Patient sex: M
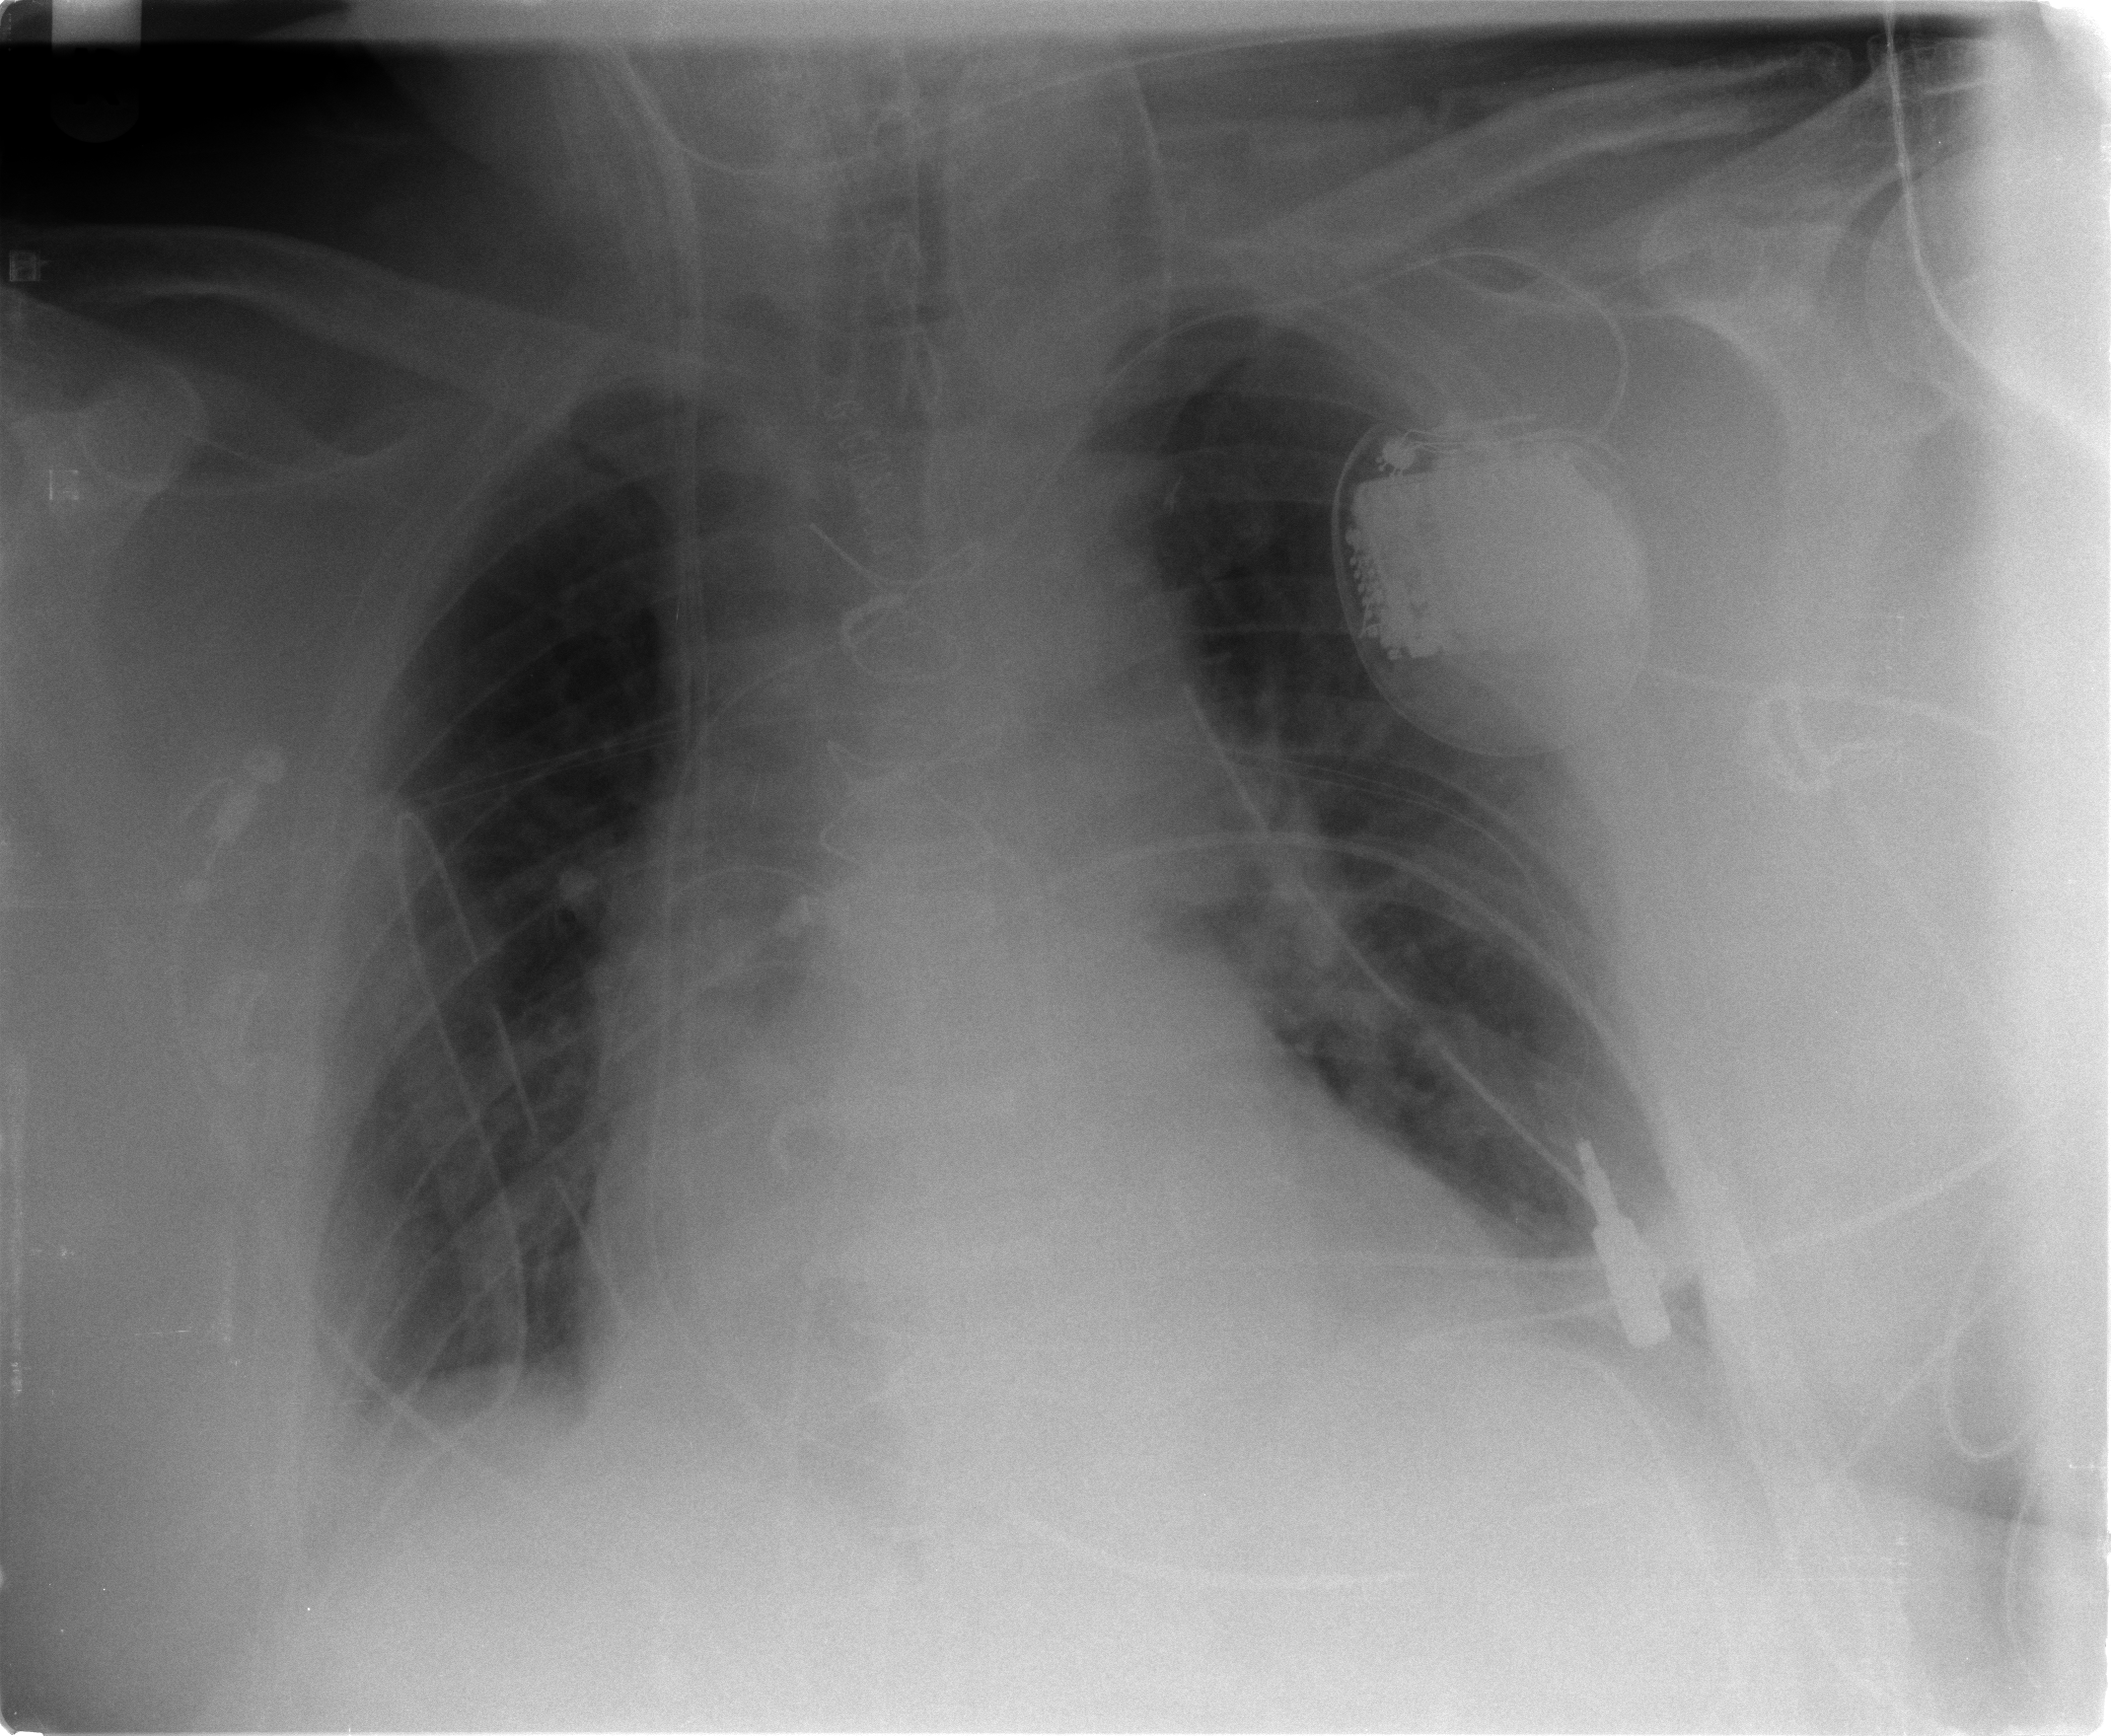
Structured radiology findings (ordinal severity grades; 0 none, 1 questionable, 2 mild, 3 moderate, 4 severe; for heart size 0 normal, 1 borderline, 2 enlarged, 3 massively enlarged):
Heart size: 2
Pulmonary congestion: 2
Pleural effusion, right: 2
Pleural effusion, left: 2
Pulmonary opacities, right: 0
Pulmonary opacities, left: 1
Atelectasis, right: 2
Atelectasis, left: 2